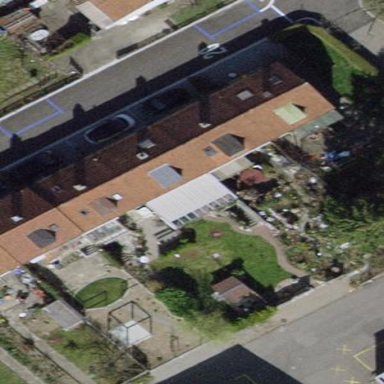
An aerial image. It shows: House with gabled roof made of tile. The roof is oriented across the building.